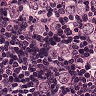
Metastatic tissue present: yes